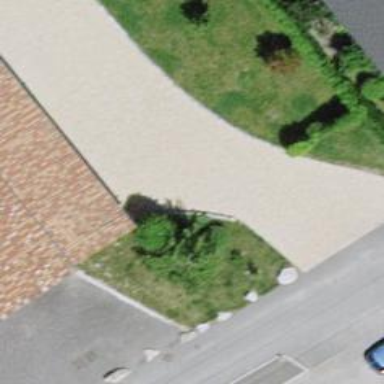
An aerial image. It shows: Gravel driveway designated as service road.